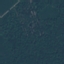
Land use / land cover class: Forest